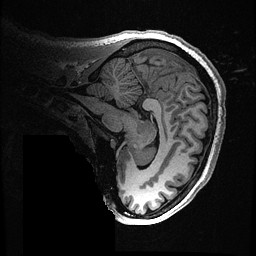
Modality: T1w
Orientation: sagittal
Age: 23
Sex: female
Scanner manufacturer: ge
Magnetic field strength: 3 T
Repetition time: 0.006952 s
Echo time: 0.00292 s